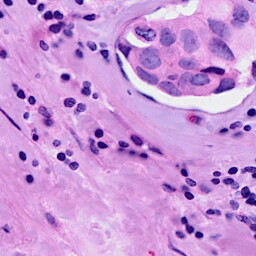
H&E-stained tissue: Breast